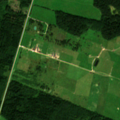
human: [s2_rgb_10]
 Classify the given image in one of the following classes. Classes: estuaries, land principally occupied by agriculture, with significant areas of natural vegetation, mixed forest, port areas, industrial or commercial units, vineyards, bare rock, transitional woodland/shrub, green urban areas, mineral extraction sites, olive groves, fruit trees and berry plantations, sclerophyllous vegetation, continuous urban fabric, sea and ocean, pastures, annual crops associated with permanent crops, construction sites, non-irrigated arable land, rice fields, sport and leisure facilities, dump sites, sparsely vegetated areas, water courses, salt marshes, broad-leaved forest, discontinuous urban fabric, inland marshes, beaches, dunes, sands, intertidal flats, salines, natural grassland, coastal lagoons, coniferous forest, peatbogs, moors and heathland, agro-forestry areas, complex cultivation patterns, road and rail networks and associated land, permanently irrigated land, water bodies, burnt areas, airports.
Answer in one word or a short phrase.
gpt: pastures, coniferous forest, mixed forest